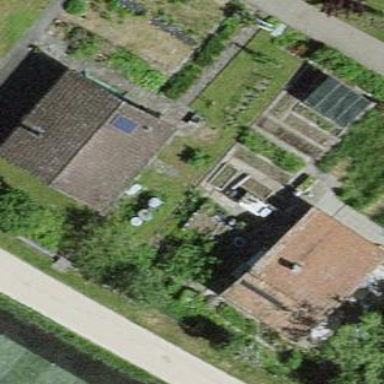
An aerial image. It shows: Bungalow.